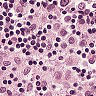
Metastatic tissue present: no